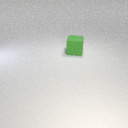
large green rubber cube